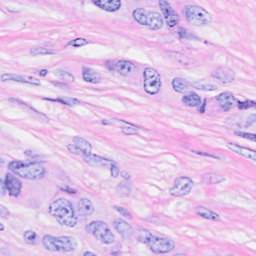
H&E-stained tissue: Breast